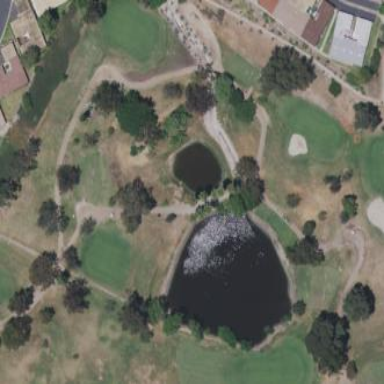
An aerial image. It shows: Water hazard in golf course. The hazard is natural water feature.